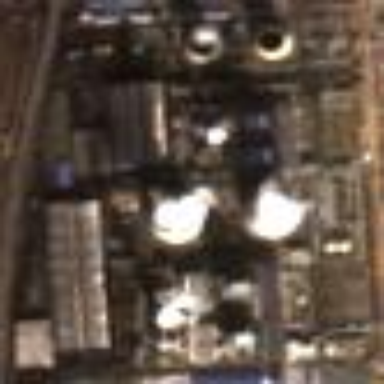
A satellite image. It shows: Industrial area with coal power plant.